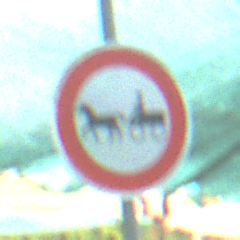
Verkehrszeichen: VerbotGespannfuhrwerke
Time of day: MorningAfternoon
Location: Roofed (Special)
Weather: PartlyCloudy
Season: NotSpecified
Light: Natural